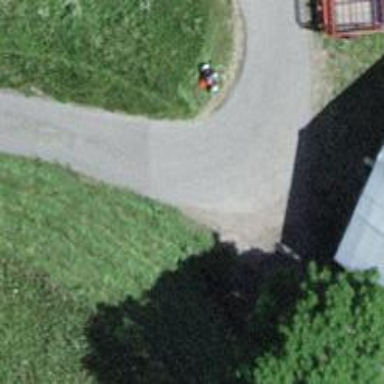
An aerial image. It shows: Culvert tunnel under ditch.